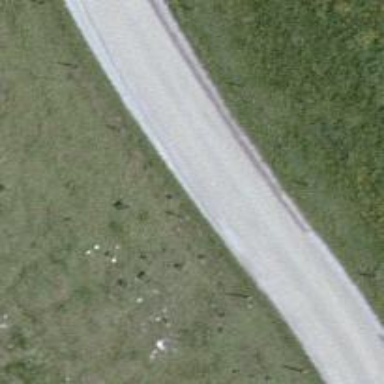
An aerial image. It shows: Unclassified road with grade1 track type.